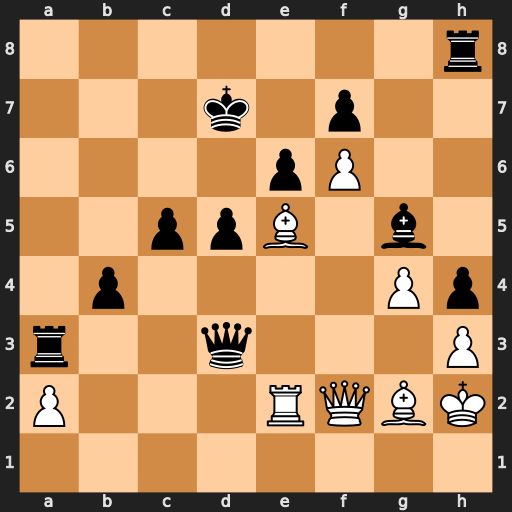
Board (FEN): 7r/3k1p2/4pP2/2ppB1b1/1p4Pp/r2q3P/P3RQBK/8
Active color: w
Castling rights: -
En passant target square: -
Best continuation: Qxc5 Qc4 Qd6+